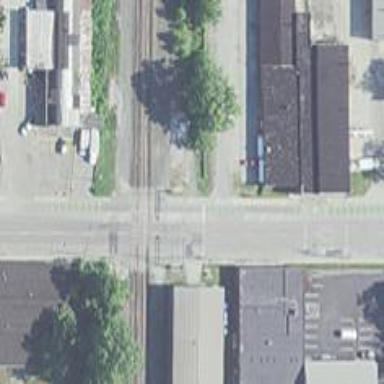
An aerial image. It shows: Railway crossing.